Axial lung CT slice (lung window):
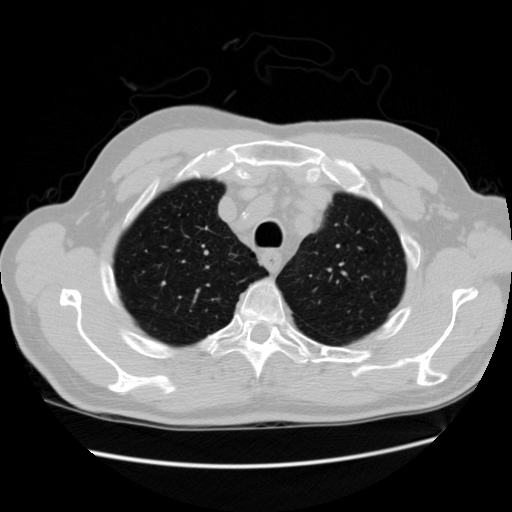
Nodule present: no